Question: I've been going back and forth between my OpenCV and OpenGL components and I'm not sure which of the two should correct for this.
Using OpenCV camera calibration yields fx, fy with an aspect ratio of approximately 1, which would correspond to images of square size. My calibration output:
'''
...
image_width: 640
image_height: 480
board_width: 6
board_height: 9
square_size: 5.
flags: 0
camera_matrix: !!opencv-matrix
rows: 3
cols: 3
dt: d
data: [ 6.6244874649105122e+02, 0., 3.4060477796553954e+02,
0., 6.4821741696313484e+02, 2.5815418044786418e+02,
0., 0., 1. ]
distortion_coefficients: !!opencv-matrix
rows: 5
cols: 1
dt: d
data: [ -1.1832005538154940e-01, 1.2254891816651683e+00, 3.8133468645674677e-02, 1.3073747832019200e-02, -3.9497162757084490e+00 ]
'''
However, my image widths are 640x480, as you can see in the calibration output.
When I detect the checkerboard in the frame and draw the checkerboard with OpenGL, what OpenGL renders ok in height but stretched in width direction so it doesn't fit the checkerboard where it really is. What certainly solves it is multiplying the fx component of the calibration by 480/640, but I don't know if that is the way to go.
How do I correct for this? Scale the calibration values with the image size, or do something in OpenGL to fix it?
There is the distinction between capturing and displaying. I images with a smartphone that was calibrated, and that smartphone spits out images of 640x480.
For finding the chessboard I use the intrinsics as shown above, that were calibrated.
Then, no matter which aspect ratio I give to OpenGL, let it be fx/fy, 640/480 or fx/fy * 640/480, it is wrong. The chessboard that is projected back in OpenGL in such a way that what OpenGL projects back is stretched in width direction.
The only way that it looks exactly right in OpenGL, is if I use fx=640, fy=480 . And that is wrong as well because now I am totally ignoring the camera intrinsics...
I mean no matter how I set the aspect ratio that I pass to gluPerspective, it doesn't come out right.
'''
gluPerspective( /* field of view in degree */ m_fovy,
/* aspect ratio */ 1.0/m_aspect_ratio,
/* Z near */ 1.0, /* Z far */ 1000.0);
'''
What I've tried for values of m_aspect_ratio:
- - - - -
All seem to botch the width. Note that the origin of the chessboard is in my screenshot the topmost inner corner in the image: it is placed correctly, and so is the bottommost inner corner in the image. It's a scaling problem..
It was something really, really stupid.. I was setting the aspect ratio for OpenGL like so:
'''
gluPerspective( /* field of view in degree */ m_fovy,
/* aspect ratio */ 1.0/m_aspect_ratio,
/* Z near */ 1.0, /* Z far */ 1000.0);
'''
and setting
'''
m_aspect_ratio = viewportpixelheight / viewportpixelwidth;
'''
not realizing that 'viewportpixelheight' and 'viewportpixelwidth' are integers, so I'm doing integer division which resulted either in 1 or (when swapping them) in 0.
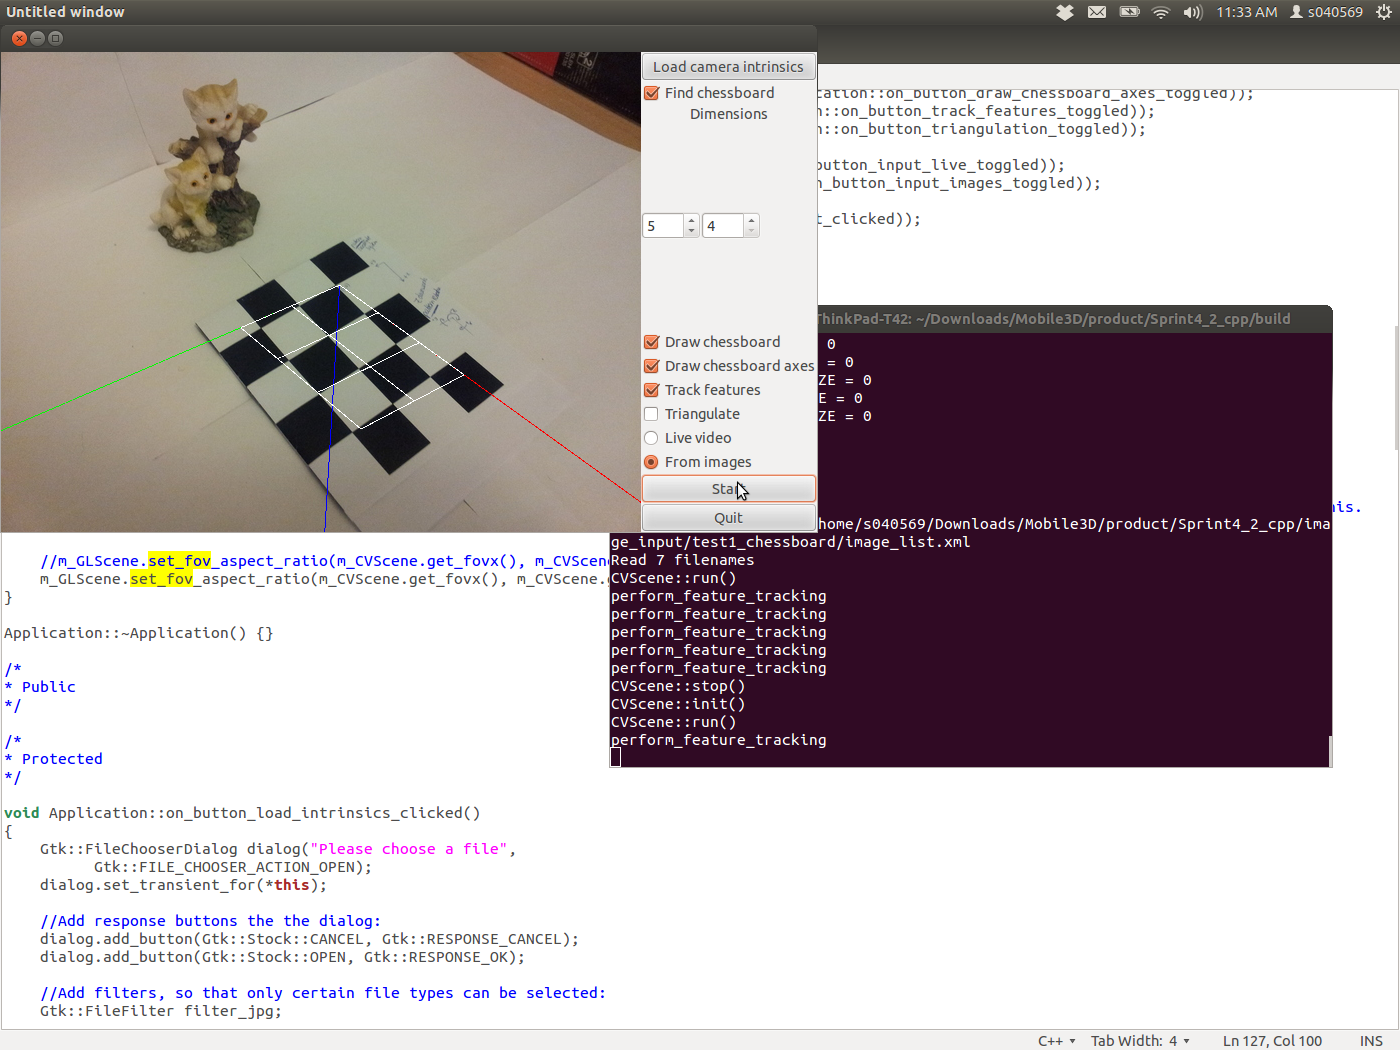
Answer: The camera calibration matrix maps world coordinates to image coordinates. OpenGL maps image coordinates to screen coordinates. If your problem is in how the image is being displayed you should handle it in OpenGL.
I'm sorry for the confusion. What I was trying to do is make a distinction between capturing and displaying the image. You are correct that the aspect ratio of the physical camera can be calculated from the focal lengths. Those focal lengths and that aspect ratio are fixed by the hardware of the camera. Once you have captured that image though you are free to display it at any aspect ratio you choose with OpenGL. You can crop and stretch the image all you like to change the aspect ratio of what is displayed. It is not a given that the aspect ratio of the camera matches the aspect ratio of your screen. OpenCV calculates the camera calibration matrix with direct raw measurements from the physical camera. If we assume they are correct and constant (both of which seem reasonable if there is no zoom) then any further changes to aspect ratio are the responsibility of OpenGL. When I said fx and fy do not determine aspect ratio I was referring to the displayed aspect ratio which was not very clear at all I'm sorry.
Also, I should mention, the reason you can calculate aspect ratio from focal length is that focal length is expressed in units of pixels and those units can be different on the x and y axis. A brief explanation can be found <URL>
The best explanation I have found of focal lengths in the camera matrix is in the section on Camera intrinsics of <URL>. In the pdf it starts on page 72, page 50 in the book.